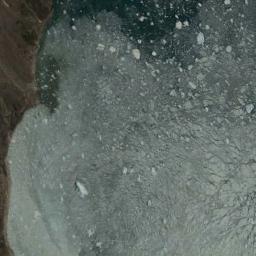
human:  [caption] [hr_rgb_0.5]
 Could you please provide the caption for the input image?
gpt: There are different shapes of sea ice .

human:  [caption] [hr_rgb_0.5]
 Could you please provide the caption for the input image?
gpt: A lot of sea ice is next to the land .

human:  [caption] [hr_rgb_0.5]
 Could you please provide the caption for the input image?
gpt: There are many ice on the deep green sea next to the land .

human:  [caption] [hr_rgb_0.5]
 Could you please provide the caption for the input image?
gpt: A huge block of ice floats on the blue sea, Covering the sea .

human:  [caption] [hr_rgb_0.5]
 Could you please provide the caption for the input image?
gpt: There are sea ice on the ice sheet beside the mainland .